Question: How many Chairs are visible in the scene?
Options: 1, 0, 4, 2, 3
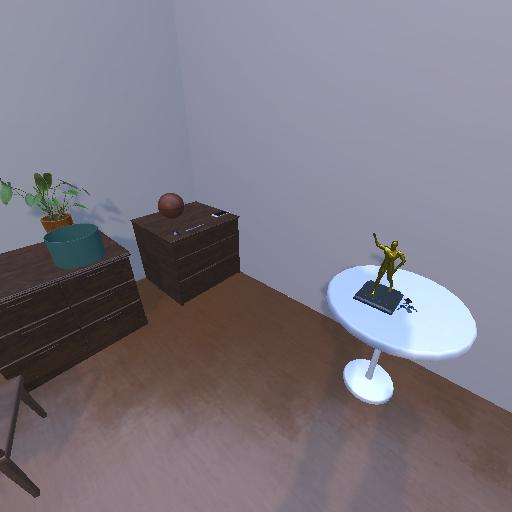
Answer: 1